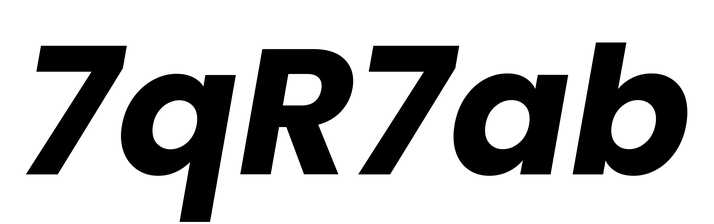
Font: Poppins-BoldItalic